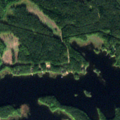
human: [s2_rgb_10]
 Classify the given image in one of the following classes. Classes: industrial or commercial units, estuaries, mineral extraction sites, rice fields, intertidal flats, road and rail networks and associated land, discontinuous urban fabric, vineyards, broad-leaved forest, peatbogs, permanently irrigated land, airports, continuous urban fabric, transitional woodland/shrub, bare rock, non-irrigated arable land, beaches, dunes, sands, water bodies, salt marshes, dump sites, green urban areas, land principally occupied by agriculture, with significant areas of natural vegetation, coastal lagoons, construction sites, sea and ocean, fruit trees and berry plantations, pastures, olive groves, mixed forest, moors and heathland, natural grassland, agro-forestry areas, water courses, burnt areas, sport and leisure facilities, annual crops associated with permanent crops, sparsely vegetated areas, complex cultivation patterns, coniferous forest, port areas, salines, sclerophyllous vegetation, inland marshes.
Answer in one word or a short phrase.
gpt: broad-leaved forest, coniferous forest, water bodies